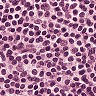
Metastatic tissue present: no